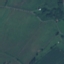
Label: Pasture